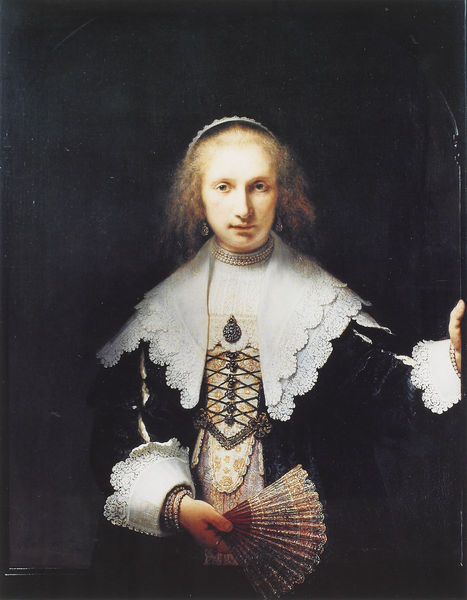
Titel: Agatha Bas
Künstler: Harmensz van Rijn Rembrandt
Institution: London, Sammlung I. M. Königin Elisabeths II
Schlagwörter: hand, weiß, daumen, finger, frau, grau, haar, kleid, licht, mund, nase, ohr, ohrring, schmuck, schwarz, blick, beige, fächer, haube, augen, gesicht, kragen, spitze, ärmel, bildnis, niederlande, portrait, porträt, auge, gold, halbfigur, kind, spitzen, brosche, en face, frontal, haarreif, kinn, lippen, locken, ohren, perle, perlen, mieder, kette, knöpfe, perlenkette, ring, medaillon, lockig, hässlich, manschetten, armband, halbfigurig, spitzenkragen, schnürung, frauenbild, font, dark, niederladne, estirn